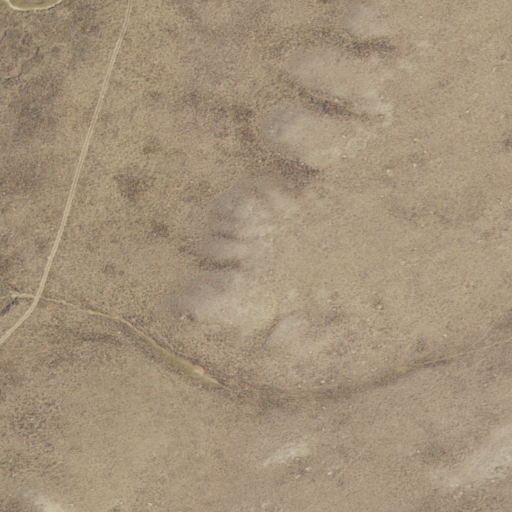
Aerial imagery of depression(s) in Wyoming named Arkansas Basin containing only shrub